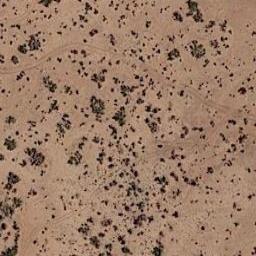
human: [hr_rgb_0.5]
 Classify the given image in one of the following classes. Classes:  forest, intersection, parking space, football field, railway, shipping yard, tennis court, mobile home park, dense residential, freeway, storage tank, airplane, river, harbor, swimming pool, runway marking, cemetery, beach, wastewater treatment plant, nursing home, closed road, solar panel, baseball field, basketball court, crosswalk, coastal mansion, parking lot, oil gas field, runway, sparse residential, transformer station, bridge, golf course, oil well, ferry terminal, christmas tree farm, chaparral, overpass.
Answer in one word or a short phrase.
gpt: chaparral